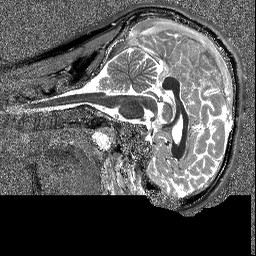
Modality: T1map
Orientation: sagittal
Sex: male